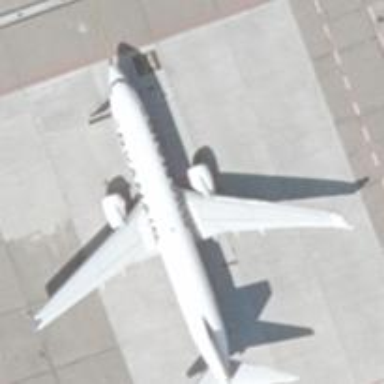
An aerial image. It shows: Parking position at the airport with concrete surface.